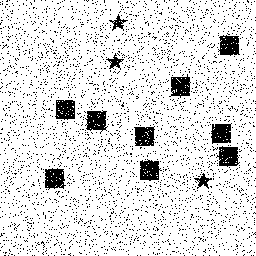
Squares: 9
Triangles: 0
Stars: 3
Total shapes: 12